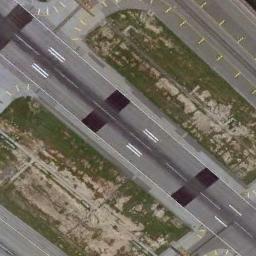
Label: runway